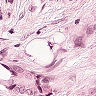
Metastatic tissue present: yes